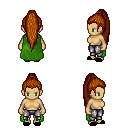
a pixel art fantasy rpg character, female body template, human, tanned skin, green cape, metal pants, brunette extra-long topknot hairstyle, black slippers, four views (front, back, left, right), 2x2 character sprite sheet, small pixel art, hard edges, no anti-aliasing